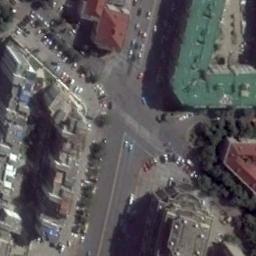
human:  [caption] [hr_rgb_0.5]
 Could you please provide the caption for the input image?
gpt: A tilted intersection with dense traffic located in a commercial area .

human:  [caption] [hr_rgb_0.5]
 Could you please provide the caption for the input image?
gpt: There is a green belt next to the intersection .

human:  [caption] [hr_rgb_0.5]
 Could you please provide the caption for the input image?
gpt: There are many different shapes of buildings beside the intersection .

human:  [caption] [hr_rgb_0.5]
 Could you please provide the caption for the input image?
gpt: There are many moving and waiting vehicles on the road at the intersection, Many buildings and some trees around the intersection .

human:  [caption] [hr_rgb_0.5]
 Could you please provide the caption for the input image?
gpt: There are two brown buildings and a green building beside the intersection .